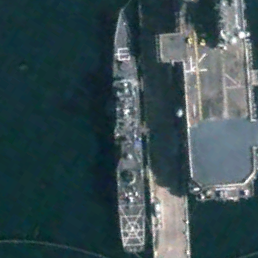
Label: cruiser